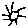
Label: sun